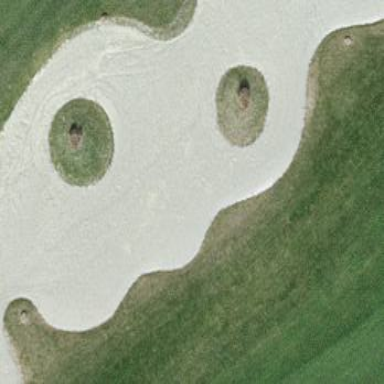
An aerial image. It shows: Golf bunker filled with sandy terrain.